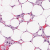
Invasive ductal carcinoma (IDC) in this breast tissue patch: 0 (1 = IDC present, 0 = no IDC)